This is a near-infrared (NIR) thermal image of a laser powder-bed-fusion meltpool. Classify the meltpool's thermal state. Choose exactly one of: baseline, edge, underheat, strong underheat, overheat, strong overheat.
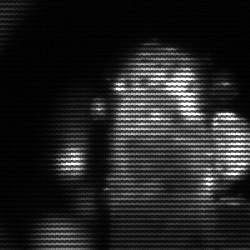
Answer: strong underheat